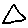
Label: triangle